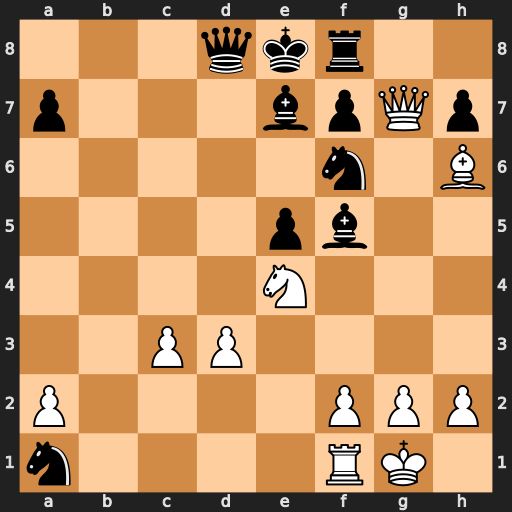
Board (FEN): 3qkr2/p3bpQp/5n1B/4pb2/4N3/2PP4/P4PPP/n4RK1
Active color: w
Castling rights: -
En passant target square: -
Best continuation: Nxf6+ Bxf6 Qxf8+